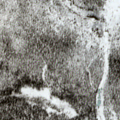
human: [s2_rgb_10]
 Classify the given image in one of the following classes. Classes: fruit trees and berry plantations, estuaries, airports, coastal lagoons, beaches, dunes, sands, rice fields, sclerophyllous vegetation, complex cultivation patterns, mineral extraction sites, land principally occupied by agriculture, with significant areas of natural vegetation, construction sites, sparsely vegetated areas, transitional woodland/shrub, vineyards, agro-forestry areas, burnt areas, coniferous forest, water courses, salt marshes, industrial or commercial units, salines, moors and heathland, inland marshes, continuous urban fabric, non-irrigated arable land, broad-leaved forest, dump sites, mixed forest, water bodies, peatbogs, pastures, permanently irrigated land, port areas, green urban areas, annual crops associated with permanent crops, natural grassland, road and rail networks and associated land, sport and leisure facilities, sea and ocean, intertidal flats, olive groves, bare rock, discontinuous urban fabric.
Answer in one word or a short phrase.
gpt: broad-leaved forest, coniferous forest, transitional woodland/shrub